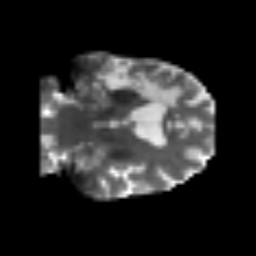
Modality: T2w
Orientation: coronal
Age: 56
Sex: male
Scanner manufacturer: siemens
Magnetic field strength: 3 T
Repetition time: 3.2 s
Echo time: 0.081 s